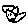
Label: cat